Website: ulta-beauty
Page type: billing-address
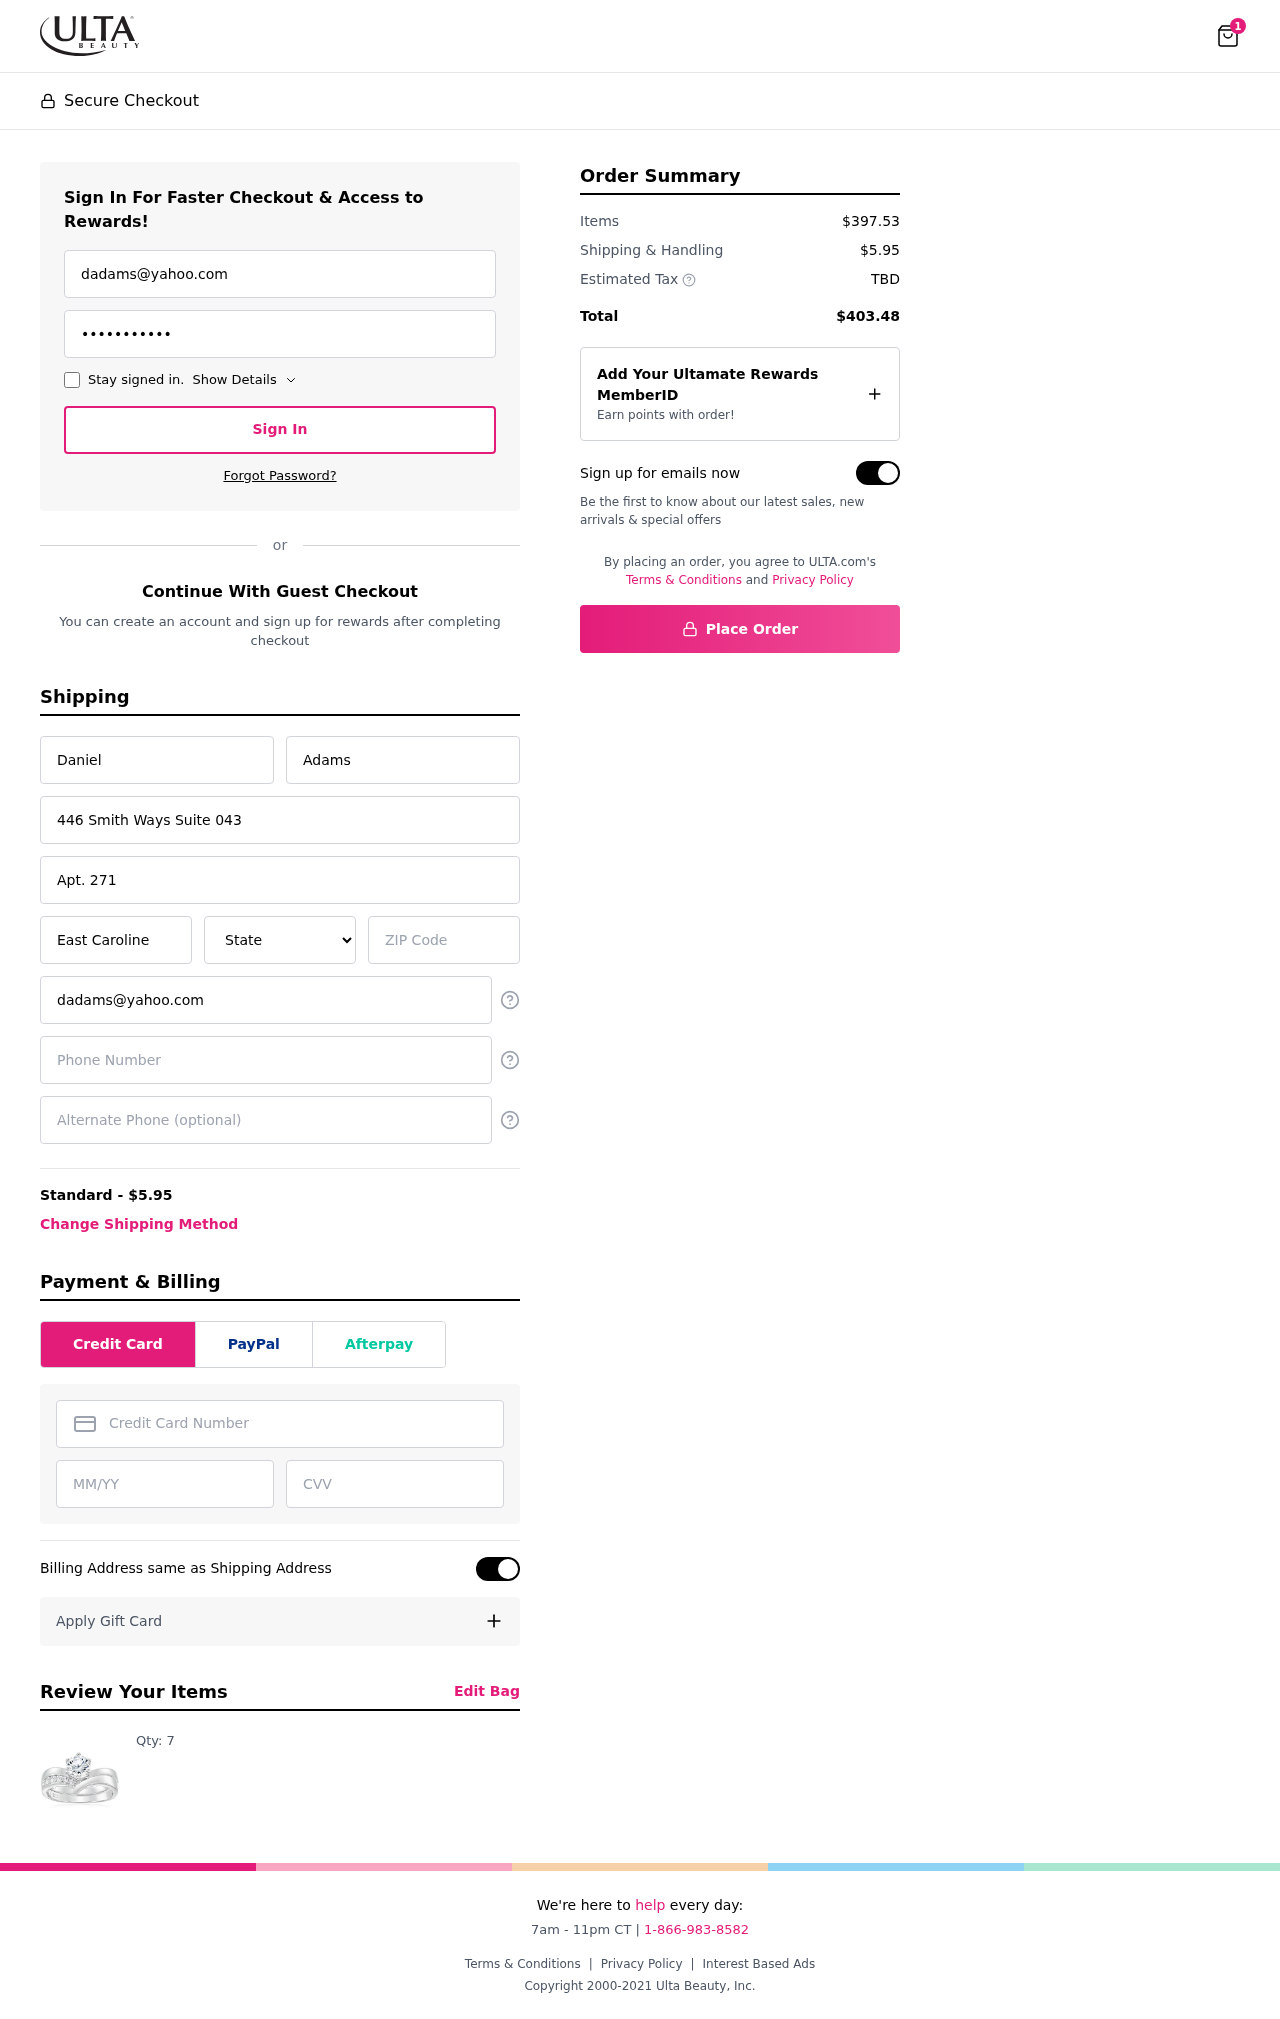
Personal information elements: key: PII_STATE
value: Louisiana
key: PII_EMAIL
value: dadams@yahoo.com
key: PII_FIRSTNAME
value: Daniel
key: PII_LASTNAME
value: Adams
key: PII_STREET
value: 446 Smith Ways Suite 043
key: PII_STREET2
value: Apt. 271
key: PII_CITY
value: East Caroline
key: PII_POSTCODE
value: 51953
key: PII_PHONE
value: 3176591953
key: PII_ALT_PHONE
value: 9376745366
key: PII_CARD_NUMBER
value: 3737 9917 3488 921
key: PII_CARD_EXPIRY
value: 05/29
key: PII_CARD_CVV
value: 8684
Product elements: key: PRODUCT1_QUANTITY
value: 7
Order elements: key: ORDER_NUM_ITEMS
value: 1
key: ORDER_SHIPPING_COST
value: $5.95
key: ORDER_SUBTOTAL
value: $397.53
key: ORDER_TOTAL
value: $403.48